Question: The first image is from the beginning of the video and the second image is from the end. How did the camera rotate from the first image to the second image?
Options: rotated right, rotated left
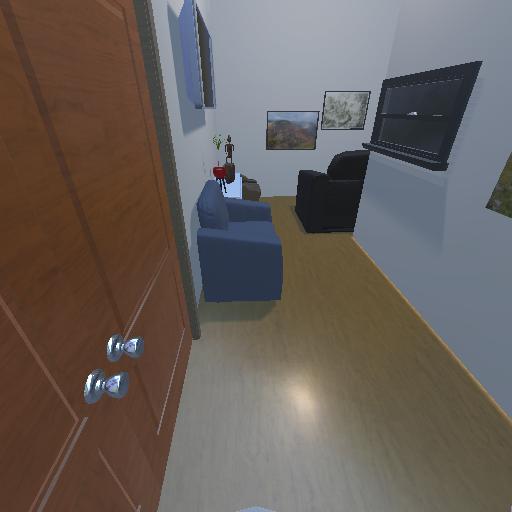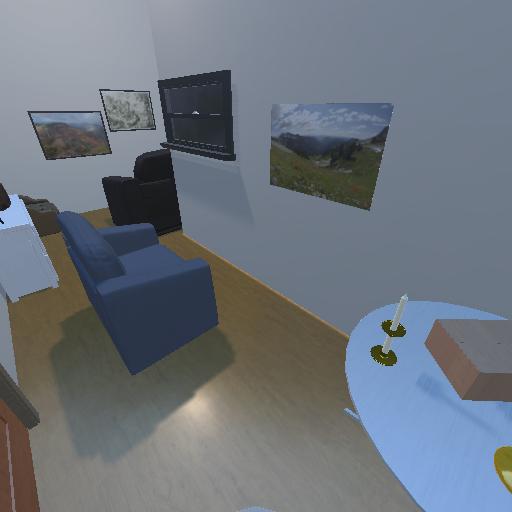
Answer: rotated right